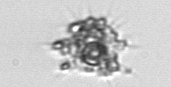
Label: Dictyocha